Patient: sex F, age 74
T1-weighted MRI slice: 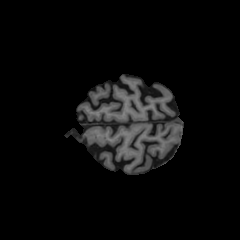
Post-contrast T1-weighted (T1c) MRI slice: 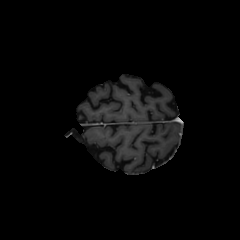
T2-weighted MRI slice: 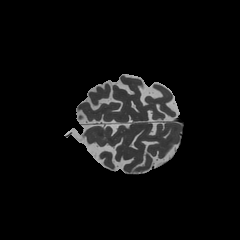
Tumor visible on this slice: no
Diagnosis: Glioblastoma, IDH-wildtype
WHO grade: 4